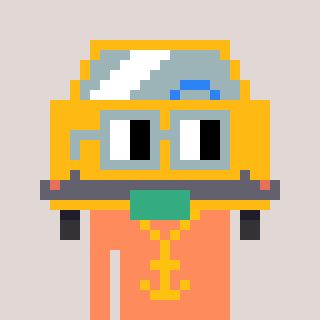
a pixel art character with square dark gray glasses, a taxi-shaped head and a peachy-colored body on a warm background